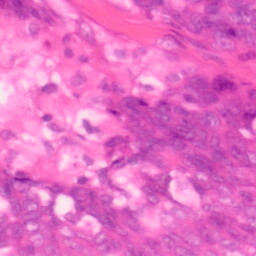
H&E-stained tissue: Colon